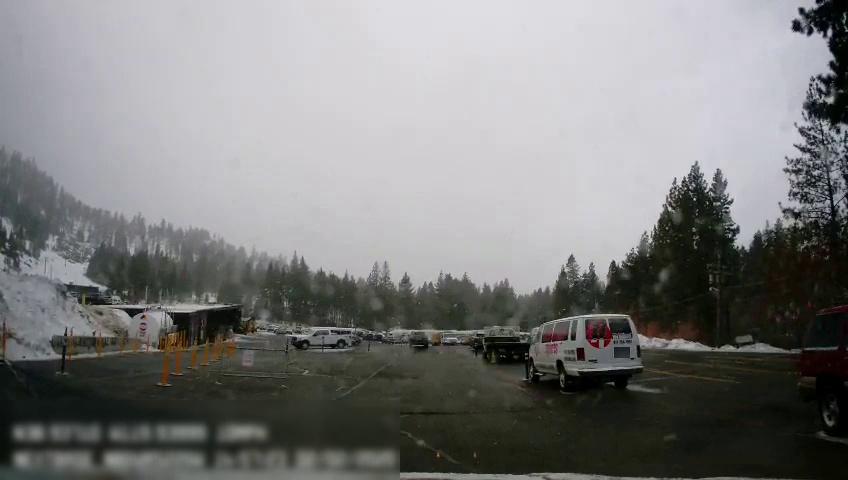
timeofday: Day
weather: Snowy
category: Vehicles | SUV
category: Vehicles | Other LV
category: Vehicles | Van
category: Vehicles | SUV
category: Vehicles | Truck
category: Vehicles | Truck
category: Drivable Space